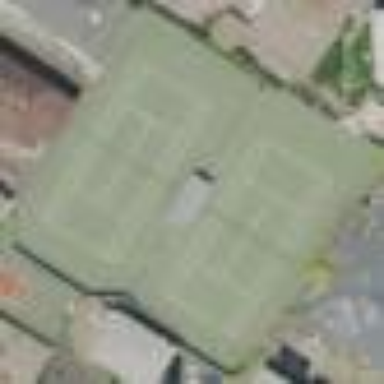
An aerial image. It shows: Sports center with tennis facility.